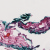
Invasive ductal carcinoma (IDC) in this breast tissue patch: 0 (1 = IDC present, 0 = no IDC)